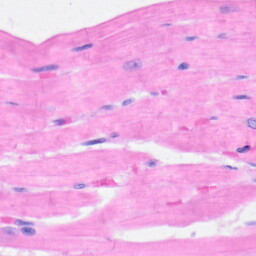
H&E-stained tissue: Heart